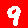
Digit: 9